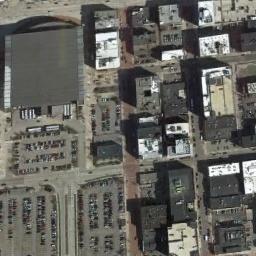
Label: commercial_area